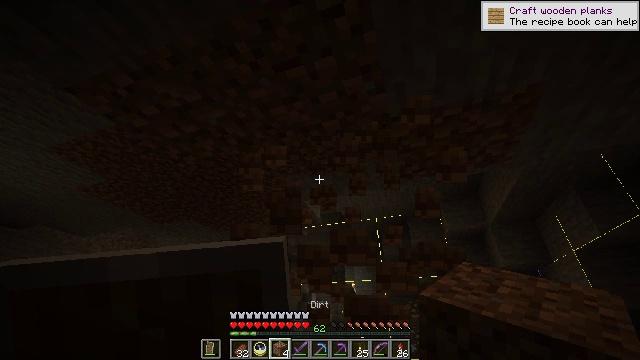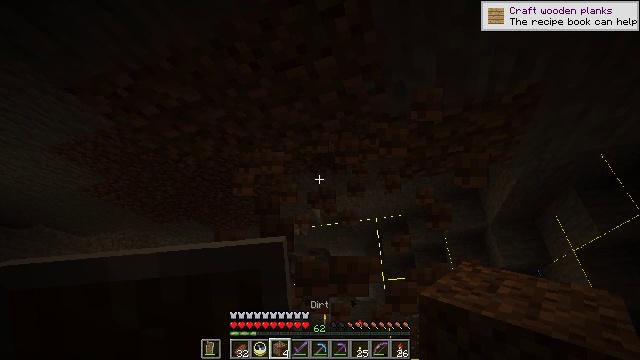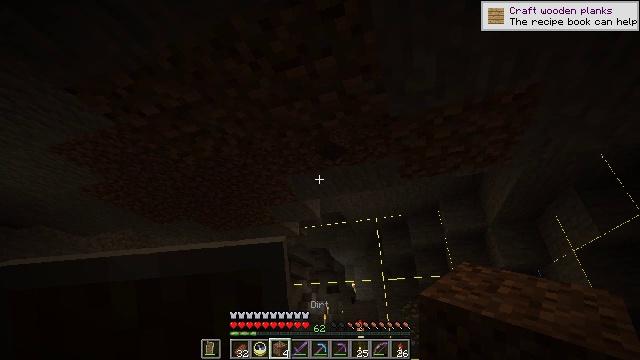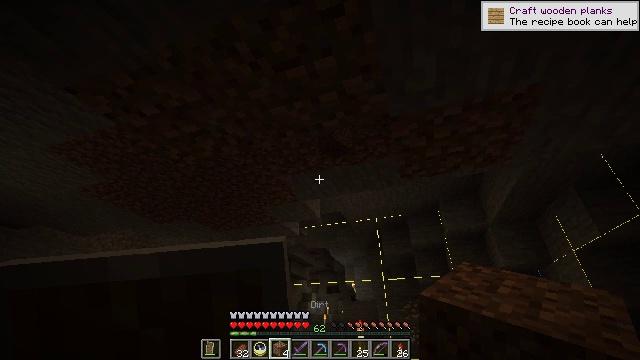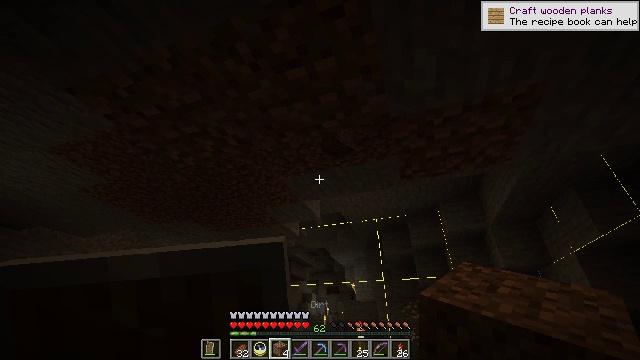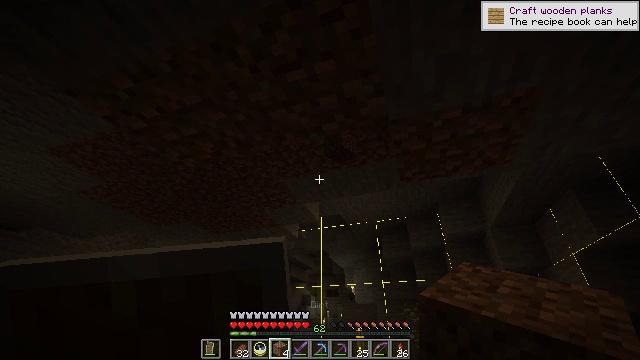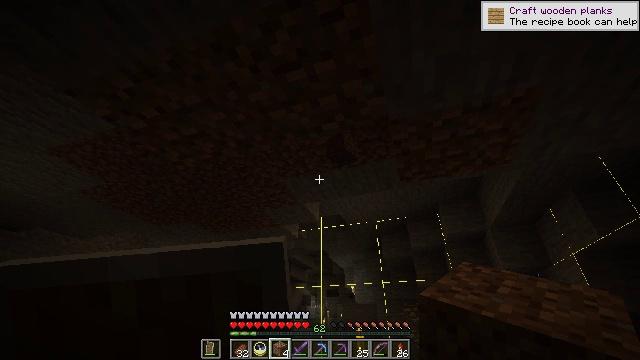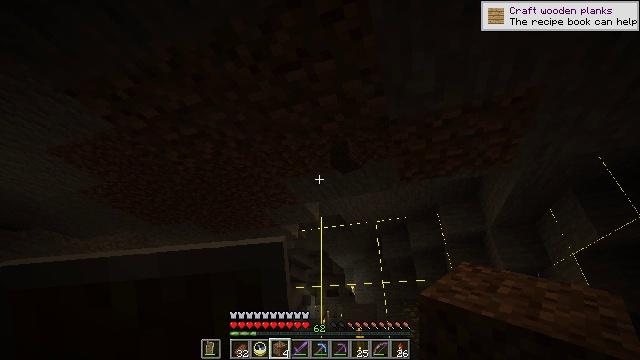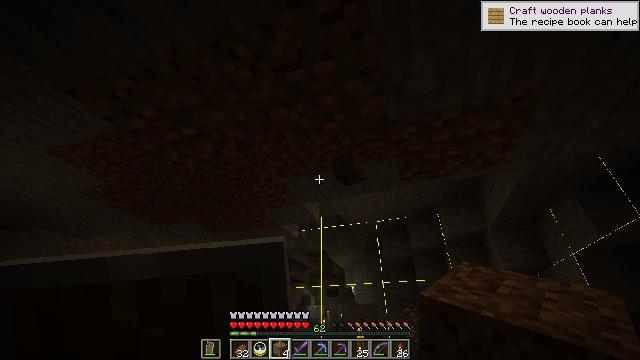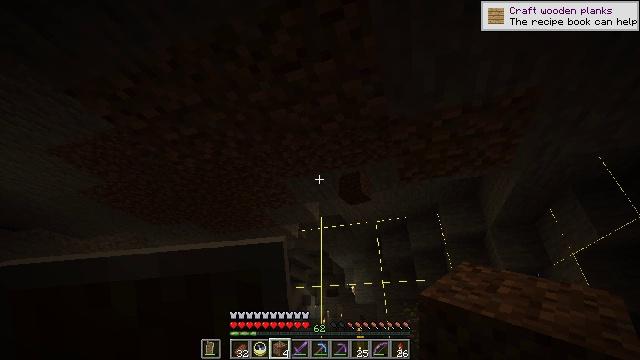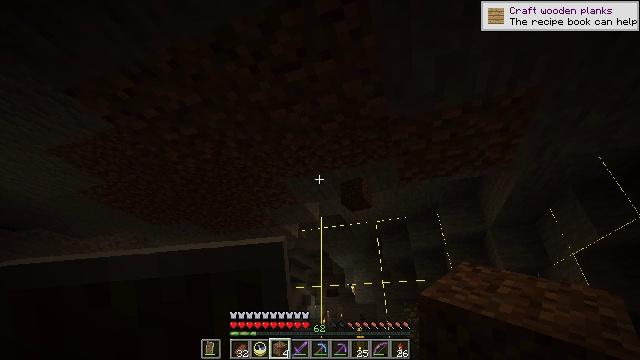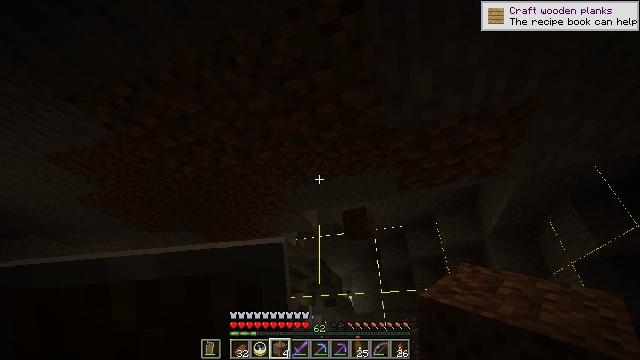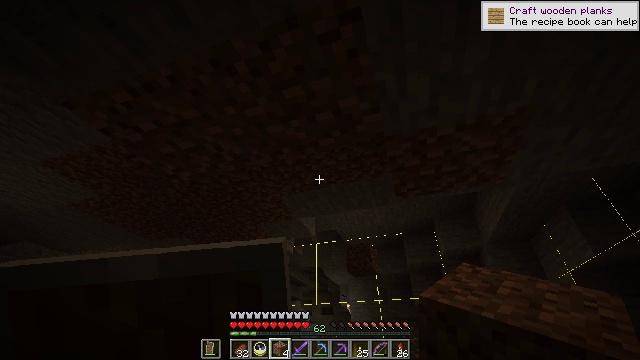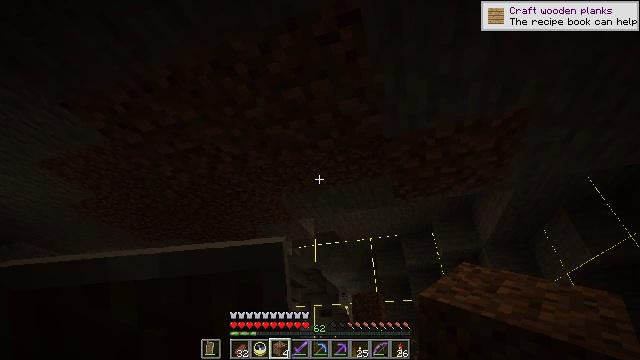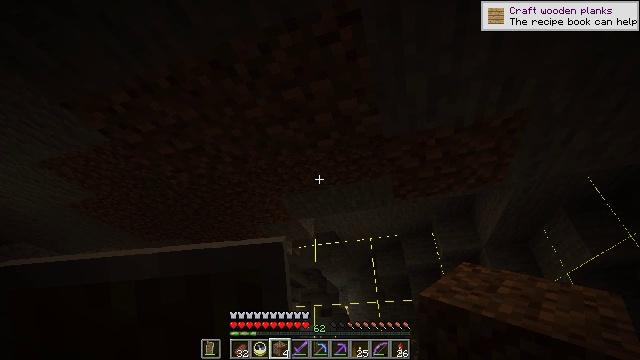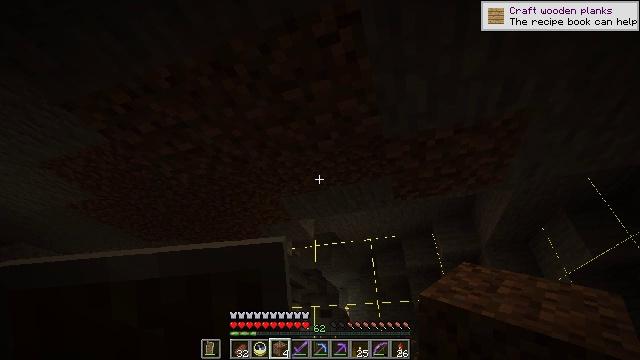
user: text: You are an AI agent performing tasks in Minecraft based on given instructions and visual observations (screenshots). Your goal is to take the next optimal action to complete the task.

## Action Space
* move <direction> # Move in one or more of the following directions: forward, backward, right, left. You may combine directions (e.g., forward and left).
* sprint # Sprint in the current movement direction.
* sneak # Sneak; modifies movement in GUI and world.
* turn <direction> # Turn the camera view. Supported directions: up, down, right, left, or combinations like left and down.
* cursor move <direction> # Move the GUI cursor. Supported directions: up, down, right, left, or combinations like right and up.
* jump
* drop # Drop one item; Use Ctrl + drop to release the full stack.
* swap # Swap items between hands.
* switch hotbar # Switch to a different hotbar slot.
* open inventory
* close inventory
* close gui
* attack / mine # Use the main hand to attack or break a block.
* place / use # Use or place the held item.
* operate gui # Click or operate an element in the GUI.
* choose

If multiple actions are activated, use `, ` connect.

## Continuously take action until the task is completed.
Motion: motion action
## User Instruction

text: Find and mine the gold ore.
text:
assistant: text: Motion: attack / mine
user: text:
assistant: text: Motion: attack / mine
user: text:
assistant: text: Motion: attack / mine
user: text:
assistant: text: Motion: attack / mine
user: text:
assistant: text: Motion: no_op
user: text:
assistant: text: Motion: no_op
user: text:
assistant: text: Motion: no_op
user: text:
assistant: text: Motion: no_op
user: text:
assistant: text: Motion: no_op
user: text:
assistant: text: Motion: no_op
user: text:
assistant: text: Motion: turn up
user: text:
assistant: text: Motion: turn up
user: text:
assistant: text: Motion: no_op
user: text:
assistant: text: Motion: no_op
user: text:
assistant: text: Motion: no_op
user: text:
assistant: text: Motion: turn right and up
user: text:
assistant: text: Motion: no_op
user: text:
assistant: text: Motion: no_op
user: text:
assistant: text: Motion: no_op
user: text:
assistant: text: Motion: no_op
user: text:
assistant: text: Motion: no_op
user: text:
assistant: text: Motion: no_op
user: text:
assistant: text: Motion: no_op
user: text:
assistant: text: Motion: no_op
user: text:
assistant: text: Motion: no_op
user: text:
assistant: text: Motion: no_op
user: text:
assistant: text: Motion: no_op
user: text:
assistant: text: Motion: no_op
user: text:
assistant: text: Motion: no_op
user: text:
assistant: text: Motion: no_op